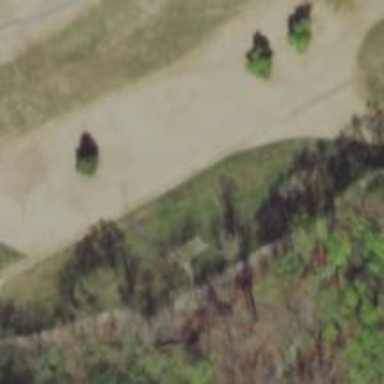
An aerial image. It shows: Golf path.